Question: - -
macOS gives users a choice to "increase contrast".

I am trying to support this within a macOS app.
Specifically, I want to adjust the <URL>
What's the way to do it?
There is a 'NSWorkspace.accessibilityDisplayOptionsDidChangeNotification' notification however, it doesn't appear to fire.
<URL>
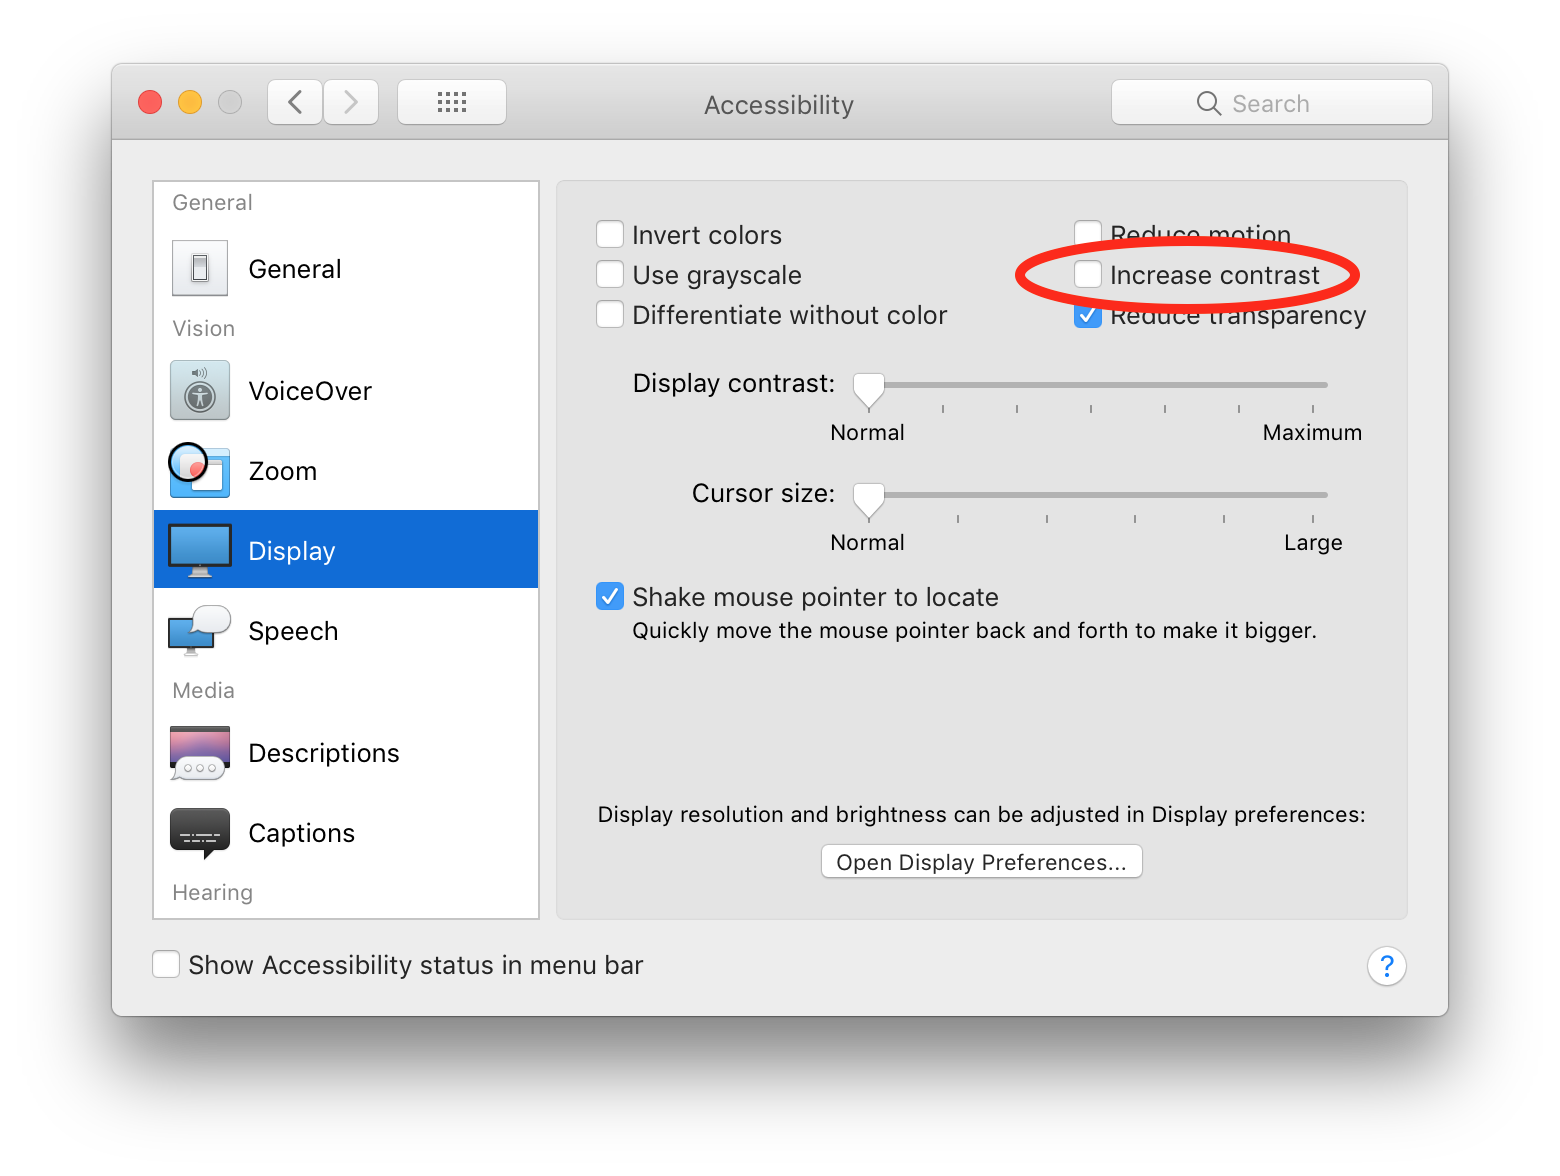
Answer: 'NSWorkspace.accessibilityDisplayOptionsDidChangeNotification' fires when option changes. The only thing is, it fires in 'NSWorkspace''s notification center. Not in the default one.
'''
NSWorkspace.shared.notificationCenter.addObserver(self, selector: #selector(accessibilityDisplayOptionsDidChange(_:)), name: NSWorkspace.accessibilityDisplayOptionsDidChangeNotification, object: NSWorkspace.shared)
'''
Then you have to use 'NSWorkspace.shared.accessibilityDisplayShouldIncreaseContrast' property in your code to alter the appearance of your UI when necessary.